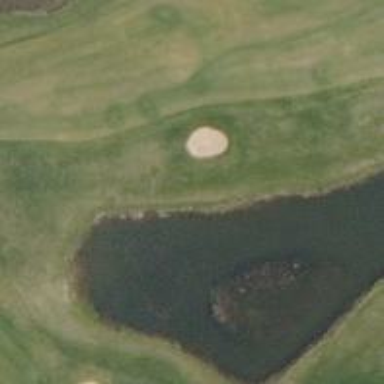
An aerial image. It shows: Picturesque scene of golf course with lateral water hazard.